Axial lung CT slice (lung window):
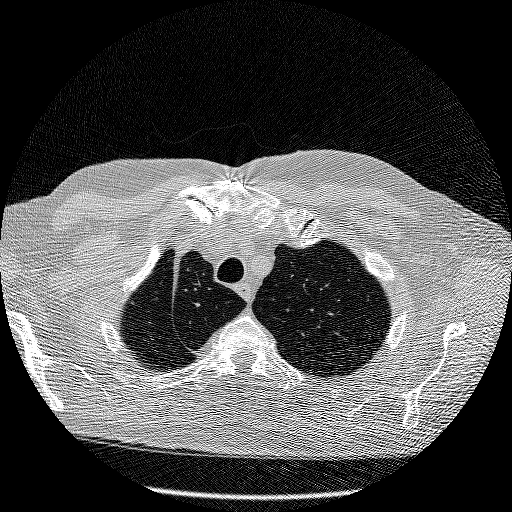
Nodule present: no